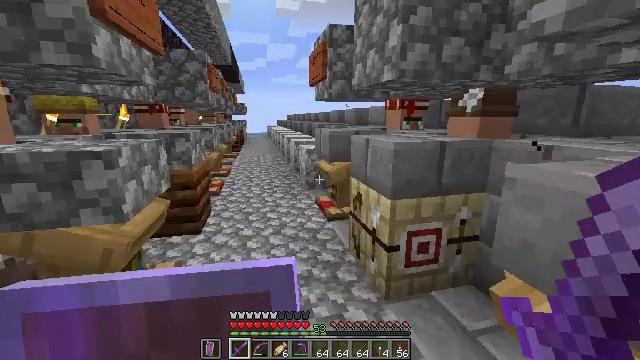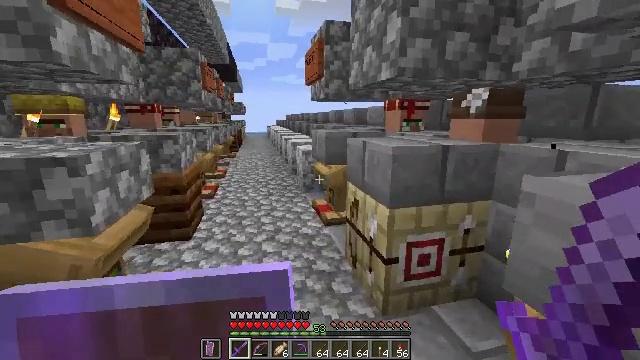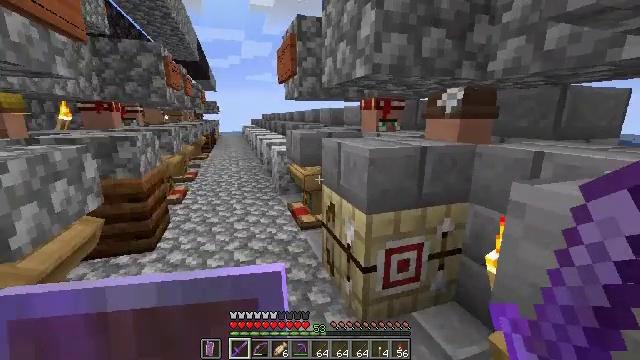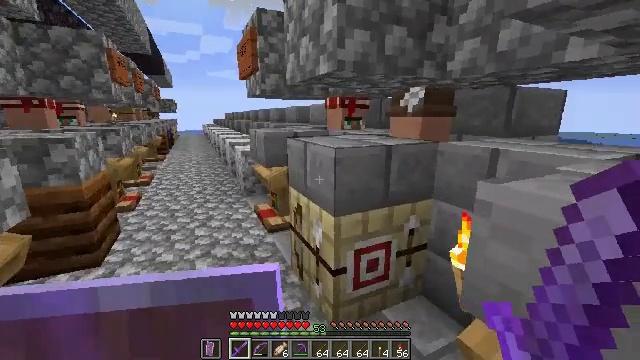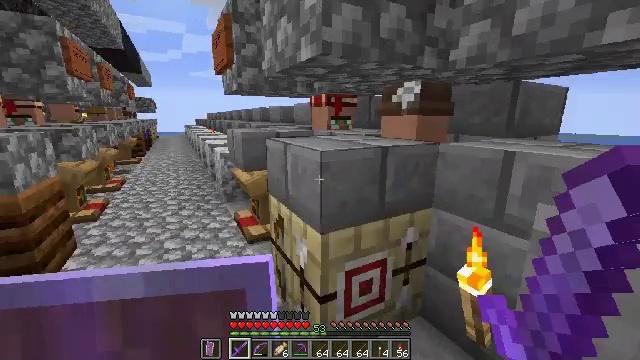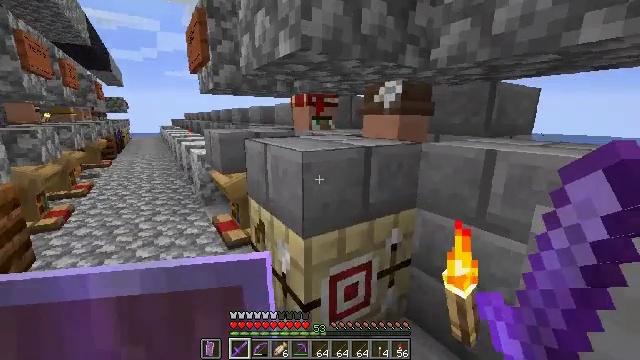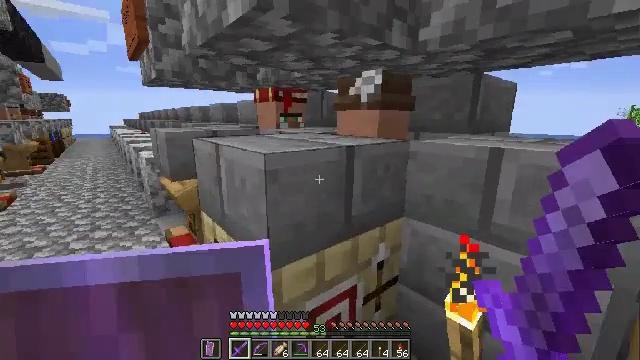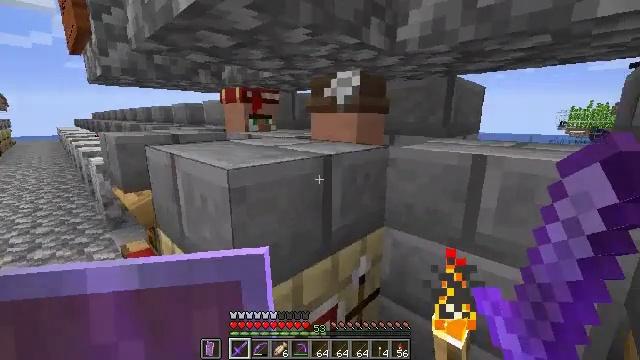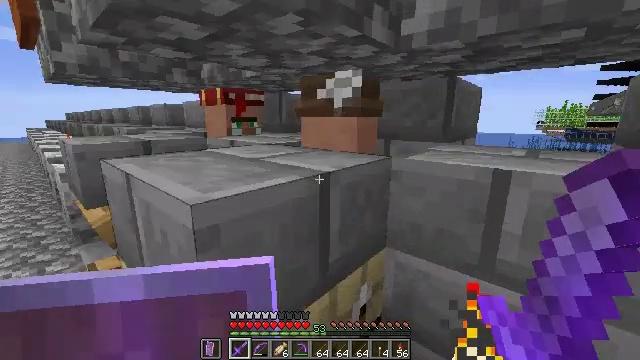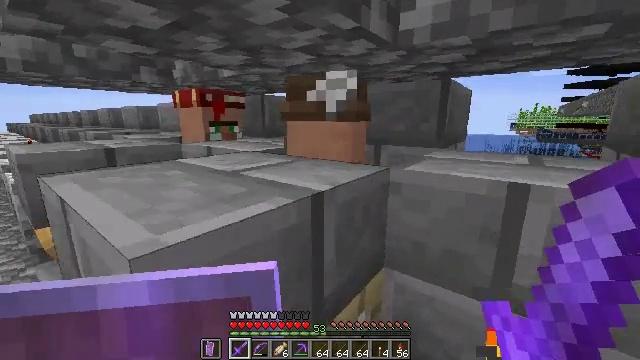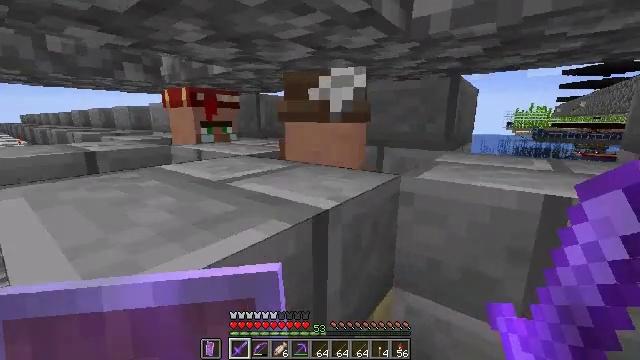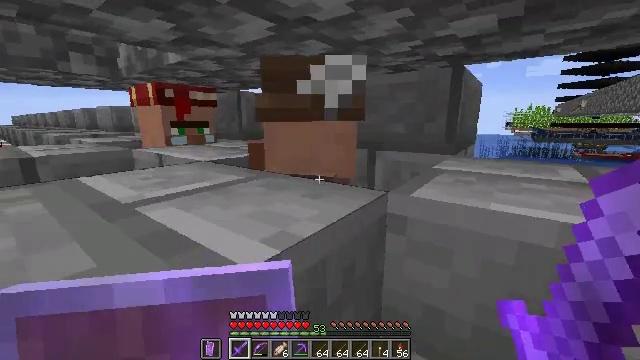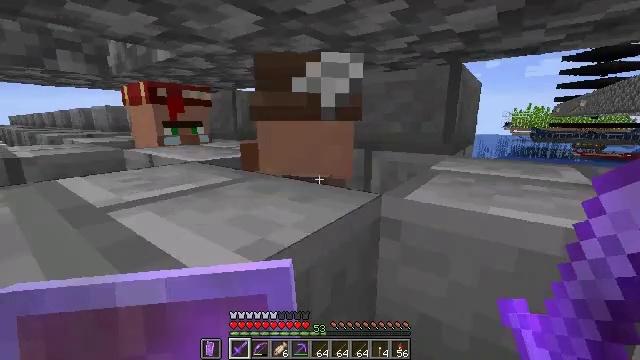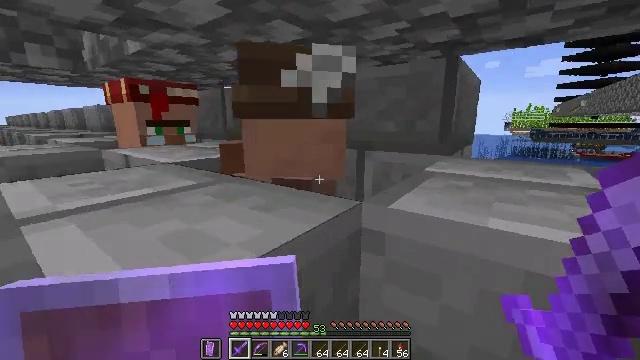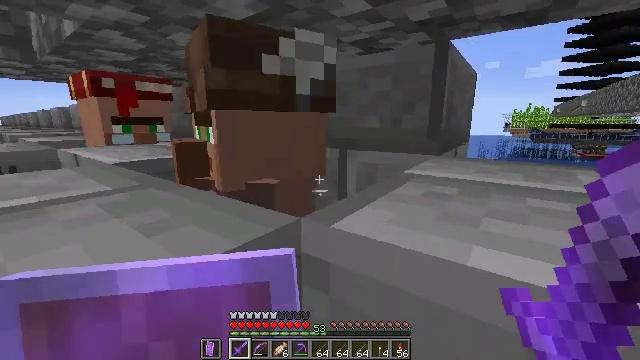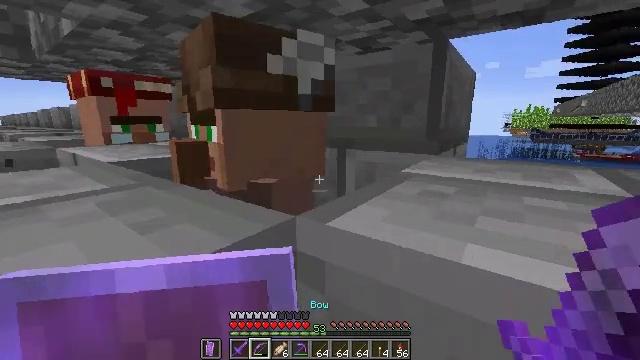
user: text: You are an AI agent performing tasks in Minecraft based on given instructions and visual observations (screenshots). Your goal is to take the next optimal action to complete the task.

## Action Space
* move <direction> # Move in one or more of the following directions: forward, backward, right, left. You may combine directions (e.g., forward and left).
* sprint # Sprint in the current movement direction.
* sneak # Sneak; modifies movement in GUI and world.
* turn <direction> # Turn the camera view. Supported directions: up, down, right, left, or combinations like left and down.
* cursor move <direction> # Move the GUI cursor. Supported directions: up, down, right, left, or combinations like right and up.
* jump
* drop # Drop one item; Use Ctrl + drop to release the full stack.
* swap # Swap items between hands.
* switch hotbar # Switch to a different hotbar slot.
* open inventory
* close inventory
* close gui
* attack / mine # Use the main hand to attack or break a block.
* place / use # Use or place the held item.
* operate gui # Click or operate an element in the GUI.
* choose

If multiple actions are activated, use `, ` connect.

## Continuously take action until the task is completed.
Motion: motion action
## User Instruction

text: craft item air
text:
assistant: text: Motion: move forward
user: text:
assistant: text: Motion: move forward, turn right
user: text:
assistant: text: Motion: move forward, turn right
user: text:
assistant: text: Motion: move forward, turn right
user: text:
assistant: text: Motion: move forward, turn right
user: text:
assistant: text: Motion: move forward, turn right
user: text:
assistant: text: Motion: move forward, turn right
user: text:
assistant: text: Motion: move forward, turn right
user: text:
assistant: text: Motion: move forward, turn right
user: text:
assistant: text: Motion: move forward
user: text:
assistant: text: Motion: move forward
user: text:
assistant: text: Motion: move forward
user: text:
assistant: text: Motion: move forward
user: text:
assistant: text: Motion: move forward
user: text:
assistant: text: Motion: no_op
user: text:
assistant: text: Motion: turn left
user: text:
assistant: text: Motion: turn left
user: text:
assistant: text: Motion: turn left
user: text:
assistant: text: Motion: no_op
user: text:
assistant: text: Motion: no_op
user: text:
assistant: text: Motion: no_op
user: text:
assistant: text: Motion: no_op
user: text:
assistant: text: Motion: no_op
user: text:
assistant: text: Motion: no_op
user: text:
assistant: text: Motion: no_op
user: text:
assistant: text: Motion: no_op
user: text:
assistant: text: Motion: no_op
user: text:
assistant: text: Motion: no_op
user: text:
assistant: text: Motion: no_op
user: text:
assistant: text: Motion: no_op